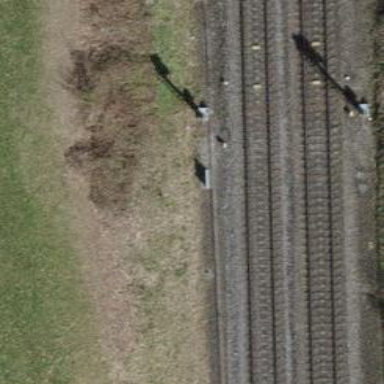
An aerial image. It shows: Railway signal.